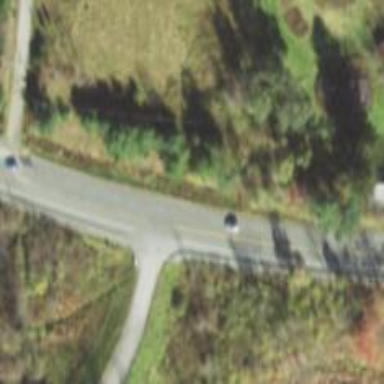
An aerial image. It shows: Asphalt trunk highway.